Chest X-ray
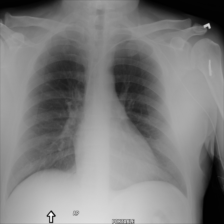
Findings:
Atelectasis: negative
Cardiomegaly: negative
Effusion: negative
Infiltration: negative
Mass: negative
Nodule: negative
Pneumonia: negative
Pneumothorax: negative
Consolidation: negative
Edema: negative
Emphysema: negative
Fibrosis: negative
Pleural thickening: negative
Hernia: negative